Field crop: maize
Growth stage: 2
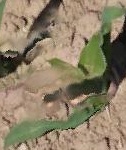
Species: maize